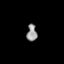
Tissue: lung
Cell type: Epithelial cells
Senescence score: 0.2018
Nuclear area (px): 164
Mean DAPI intensity: 150.518